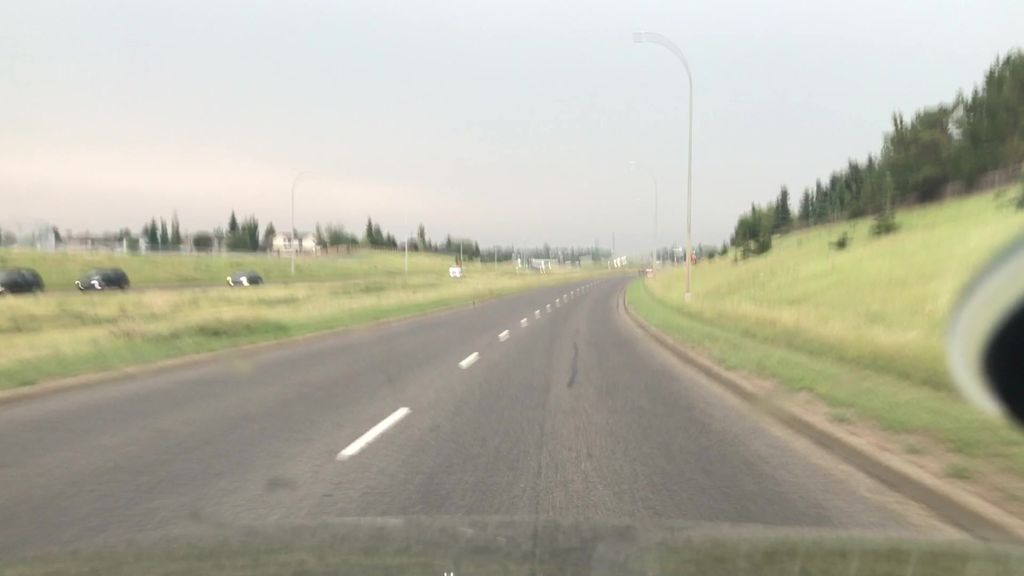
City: edmonton